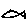
Label: fish